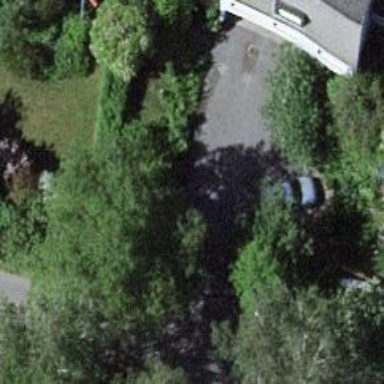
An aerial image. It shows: Driveway tunnel under the road.